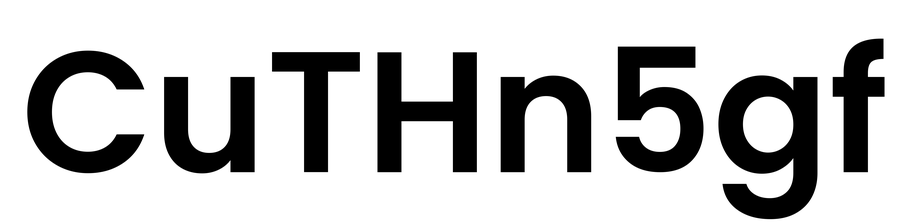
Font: Poppins-SemiBold